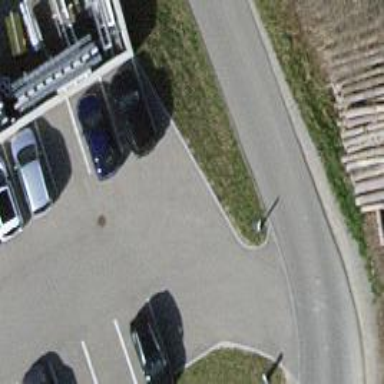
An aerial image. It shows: Road serving as parking aisle.